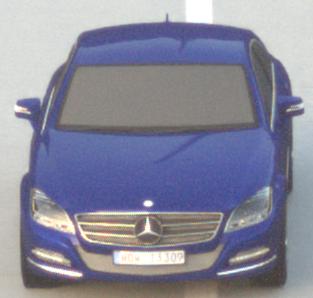
Make: Mercedes-Benz
Model: CLS Coupé 350
Detailed model: CLS-Class (218) Coupé
Model produced from: 2011/01
Model produced until: 2014/07
Doors: 4
Color: blue
Road condition: dry road
Daytime: sunrise or sunset
Contrast: low contrast